Question: I have problems to obtain smooth fonts with libGDX. I already search on this site, and on google, I tried the solutions on these questions <URL>, but I always have poor rendering of my fonts.
Exemple :

I tried several methods, and always get the exact same result as described by the picture above.
One method I used to generate the font is :
'''
public static BitmapFont generateFont(String fontPath, float size){
FileHandle fontFile = Gdx.files.internal(fontPath);
FreeTypeFontGenerator generator = new FreeTypeFontGenerator(fontFile);
FreeTypeFontGenerator.FreeTypeFontParameter params = new FreeTypeFontGenerator.FreeTypeFontParameter();
params.genMipMaps = true;
params.magFilter = TextureFilter.MipMapLinearNearest;
params.minFilter = TextureFilter.MipMapLinearNearest;
params.size = (int)Math.ceil(size);
generator.scaleForPixelHeight((int)Math.ceil(size));
BitmapFont f = generator.generateFont(params);
return f;
}
'''
Another strategy I tried was to load the fonts in an AssetManager :
'''
FileHandleResolver resolver = new InternalFileHandleResolver();
assetsManager.setLoader(FreeTypeFontGenerator.class, new FreeTypeFontGeneratorLoader(resolver));
assetsManager.setLoader(BitmapFont.class, ".ttf", new FreetypeFontLoader(resolver));
FreeTypeFontLoaderParameter size4Params = new FreeTypeFontLoaderParameter();
sizeParams.fontFileName = "Fonts/GOTHIC.TTF";
sizeParams.fontParameters.size = (int)Math.ceil(2*Gdx.graphics.getWidth()/9);
sizeParams.fontParameters.genMipMaps = true;
sizeParams.fontParameters.minFilter = TextureFilter.MipMapLinearNearest;
sizeParams.fontParameters.magFilter = TextureFilter.MipMapLinearNearest;
assetsManager.load("font1.ttf", BitmapFont.class, sizeParams);
'''
These 2 strategies give the same result, but what annoy me the most is that, even if I remove "genMipMaps = true", and the TextureFilters in these methods, I still have the same result. It's like the filters are useless for the fonts.
What am I missing ?
Thanks !
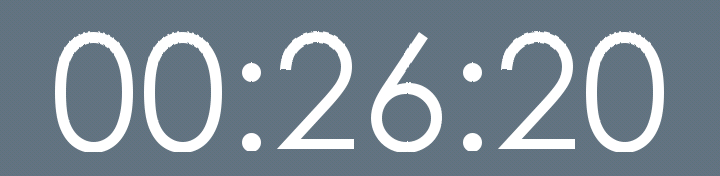
Answer: OK, so finally here is a solution :
I simply changed the TextureFilter from MipMapLinearNearest to Linear, and I obtain a smooth texture :

At first I was very reluctant to use the linear filter, as I though it would decrease the frame rate, according to this <URL>. But I didn't observe any fps drop with the FPSLogger, so it seems it's all good.
Here is my final code to generate the fonts with an asset manager :
'''
FileHandleResolver resolver = new InternalFileHandleResolver();
assetsManager.setLoader(FreeTypeFontGenerator.class, new FreeTypeFontGeneratorLoader(resolver));
assetsManager.setLoader(BitmapFont.class, ".ttf", new FreetypeFontLoader(resolver));
FreeTypeFontLoaderParameter size4Params = new FreeTypeFontLoaderParameter();
sizeParams.fontFileName = "Fonts/GOTHIC.TTF";
sizeParams.fontParameters.size = (int)Math.ceil(2*Gdx.graphics.getWidth()/9);
sizeParams.fontParameters.minFilter = TextureFilter.Linear;
sizeParams.fontParameters.magFilter = TextureFilter.Linear;
assetsManager.load("font1.ttf", BitmapFont.class, sizeParams);
'''